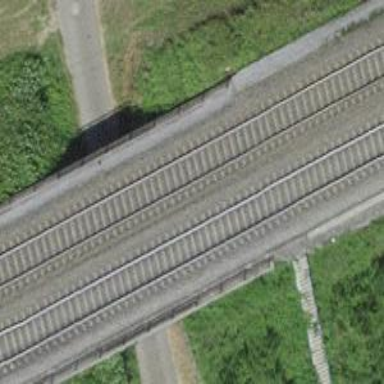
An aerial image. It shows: Single-track railway with electrified contact lines.